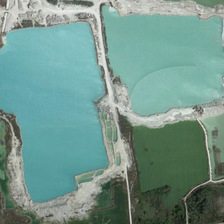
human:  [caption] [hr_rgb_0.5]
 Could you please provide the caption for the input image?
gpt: the ponds arerectangular and the water is green .

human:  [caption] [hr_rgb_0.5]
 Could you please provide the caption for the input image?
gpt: the ponds arerectangular and the water is green .

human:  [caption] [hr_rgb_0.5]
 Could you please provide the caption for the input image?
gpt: the colors of the two ponds are both bright blue .

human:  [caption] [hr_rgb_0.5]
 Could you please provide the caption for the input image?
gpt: two ponds are surrounded by small paths .

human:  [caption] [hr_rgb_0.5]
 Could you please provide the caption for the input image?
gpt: two ponds are surrounded by small paths .